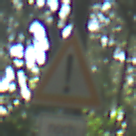
Verkehrszeichen: Gefahrenstelle
Zusatzzeichen unten: LaengeEinerStrecke3
Umgebung: Outdoor, Nature
Tageszeit: Midday
Wetter: Clear
Licht: Natural
Jahreszeit: NotSpecified
Kontrast: LowContrast